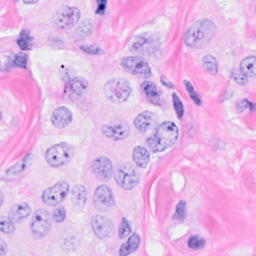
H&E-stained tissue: Breast